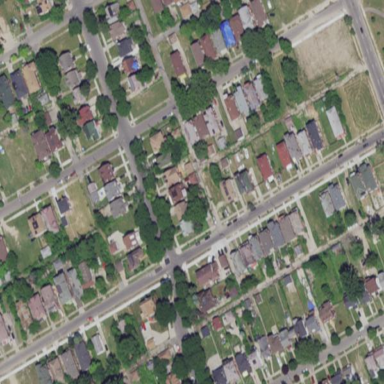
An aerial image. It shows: Sidewalk.